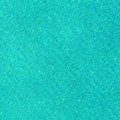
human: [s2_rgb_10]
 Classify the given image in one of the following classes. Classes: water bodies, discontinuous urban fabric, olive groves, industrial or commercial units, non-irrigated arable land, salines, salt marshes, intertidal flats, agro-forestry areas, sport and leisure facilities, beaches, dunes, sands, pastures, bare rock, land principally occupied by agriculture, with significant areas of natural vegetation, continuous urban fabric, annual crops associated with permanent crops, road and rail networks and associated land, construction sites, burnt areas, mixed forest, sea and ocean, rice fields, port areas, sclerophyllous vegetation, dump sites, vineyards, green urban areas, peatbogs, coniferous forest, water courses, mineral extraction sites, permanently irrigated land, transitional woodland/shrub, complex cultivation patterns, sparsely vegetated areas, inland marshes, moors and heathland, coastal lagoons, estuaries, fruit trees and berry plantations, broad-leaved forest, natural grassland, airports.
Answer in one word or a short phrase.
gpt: sea and ocean